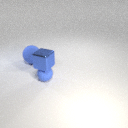
large blue rubber sphere to the left of small blue rubber sphere